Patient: sex M, age 55
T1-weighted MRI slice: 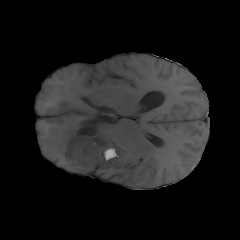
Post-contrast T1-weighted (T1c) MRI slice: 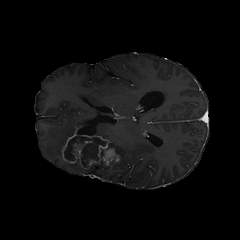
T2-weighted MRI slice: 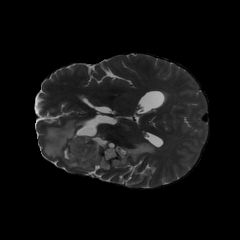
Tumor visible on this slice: yes
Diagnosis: Glioblastoma, IDH-wildtype
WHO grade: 4